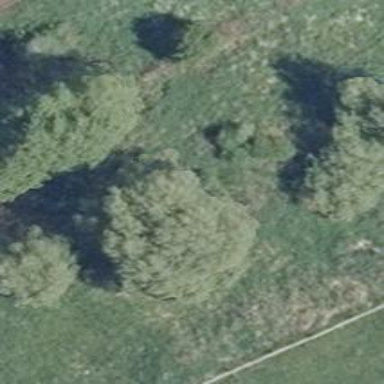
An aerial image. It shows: Single tag "natural: tree."